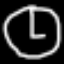
Label: clock